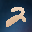
Label: 2